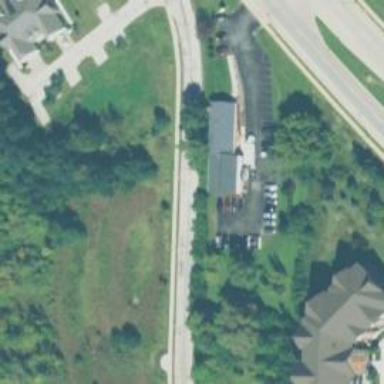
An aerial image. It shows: Veterinary facility.